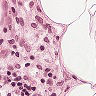
Metastatic tissue present: no